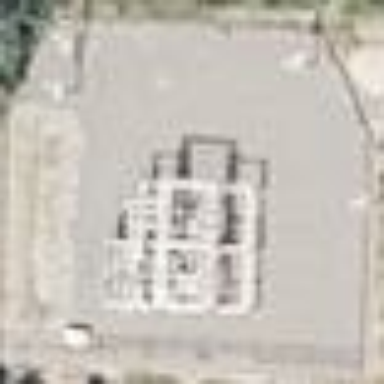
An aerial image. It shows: Power substation surrounded by fence.